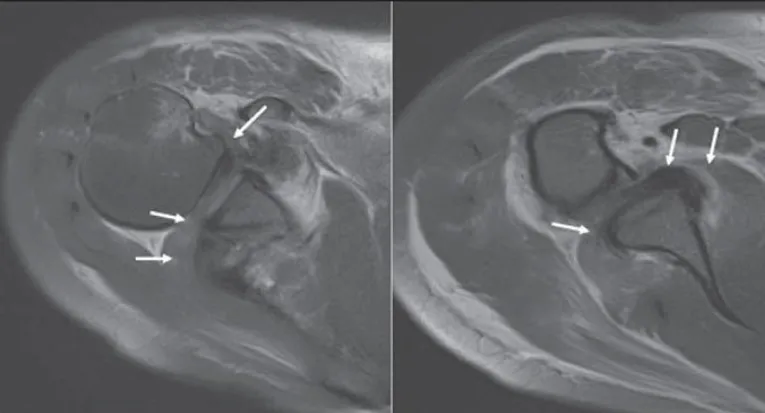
MRI. Axial sections images acquired with intermediate weighting
demonstrates rotator cuff stumps interposition (arrows) between the
glenoid and the humerus, explaining the blockage and the joint space
widening.
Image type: radiology (mri)